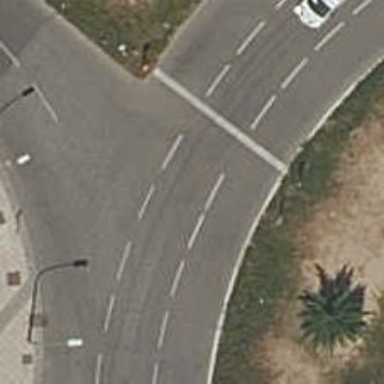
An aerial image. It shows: Tertiary road with asphalt surface.